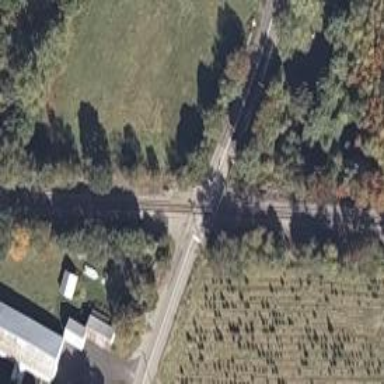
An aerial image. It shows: Railway level crossing.